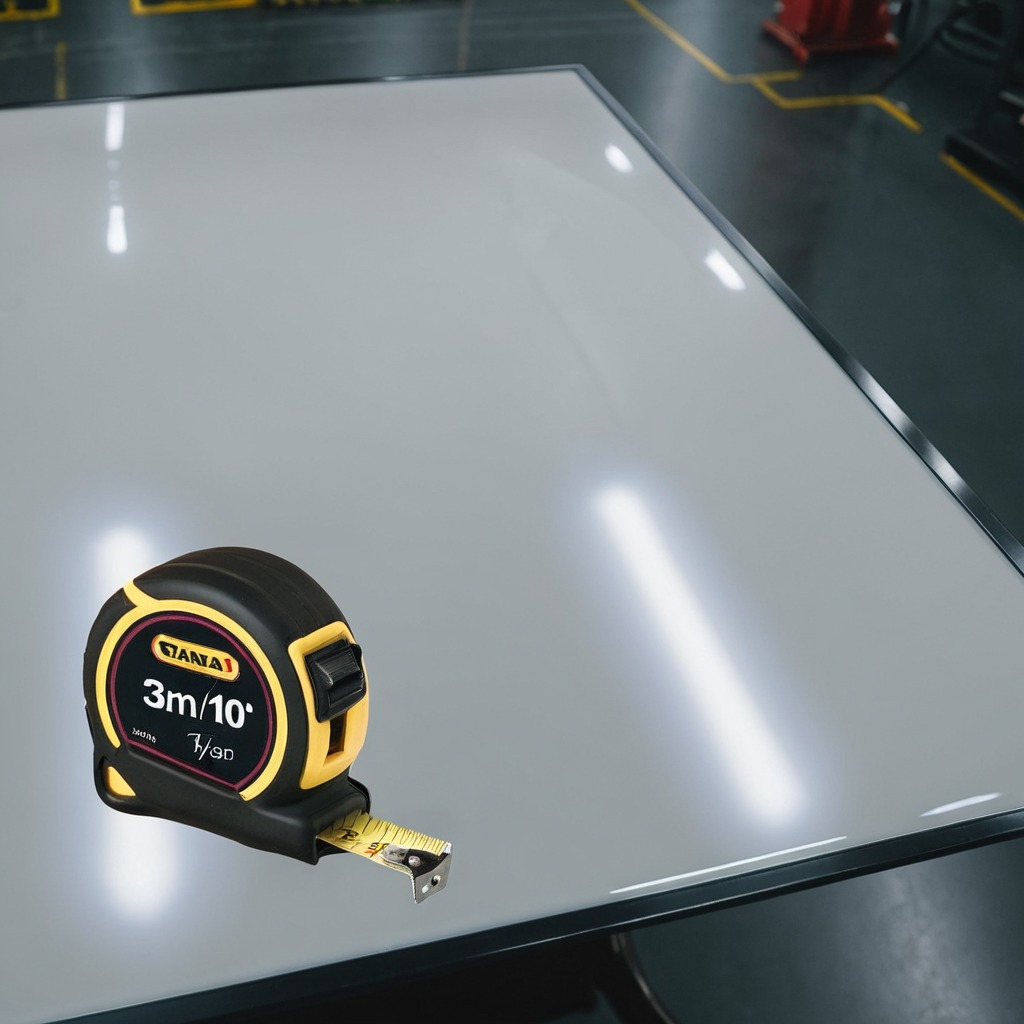
A measuring tape is lying on a high-gloss table in a ship maintenance bay industrial lighting.